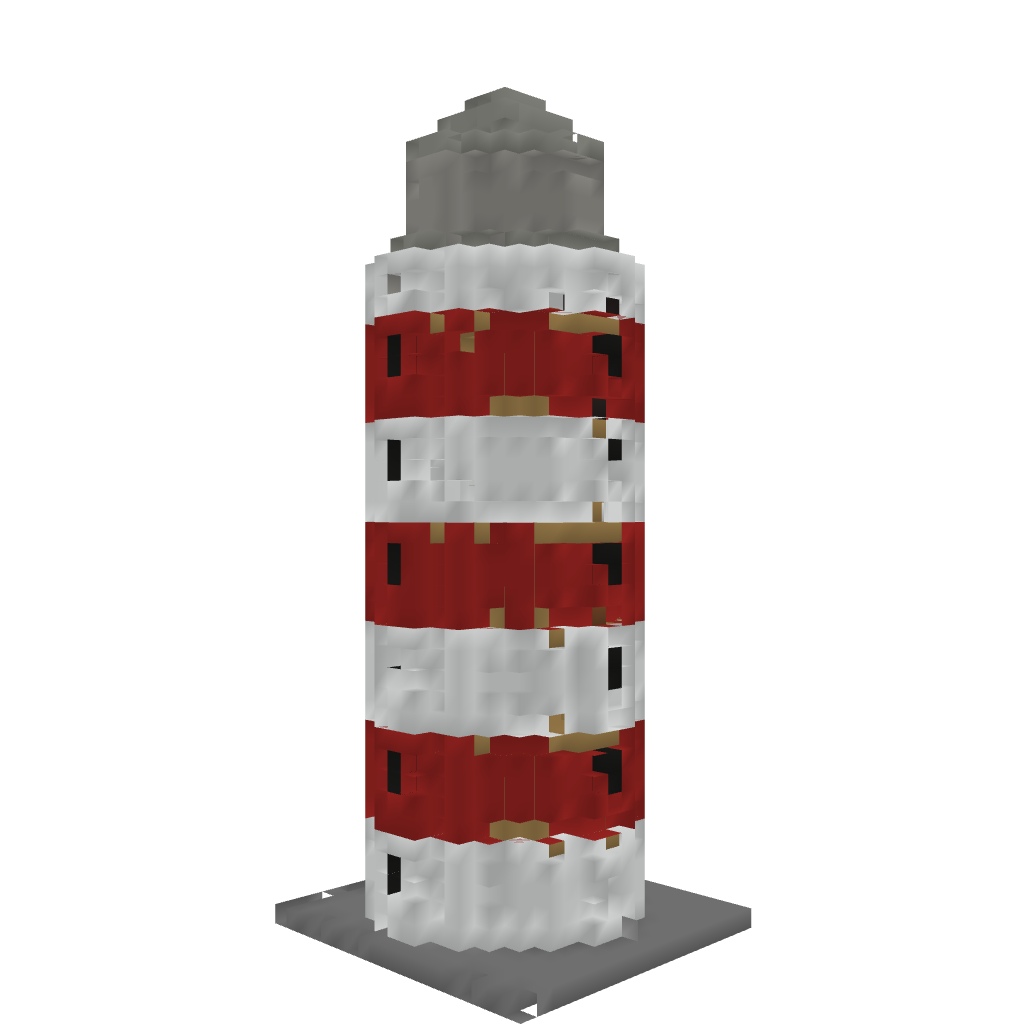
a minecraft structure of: small lighthouse